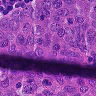
Metastatic tissue present: yes